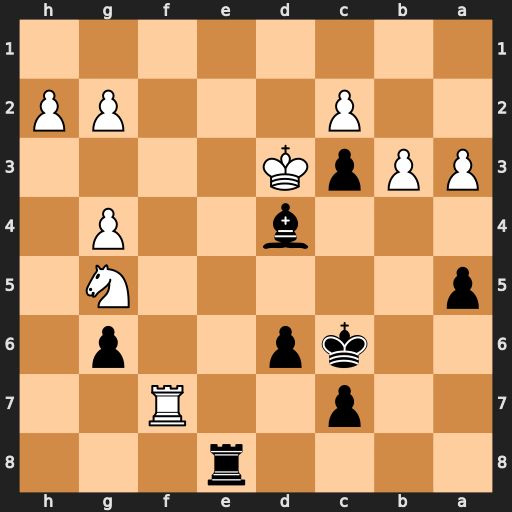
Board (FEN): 4r3/2p2R2/2kp2p1/p5N1/3b2P1/PPpK4/2P3PP/8
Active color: b
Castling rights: -
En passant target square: -
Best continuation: Kd5 Rf3 Re1